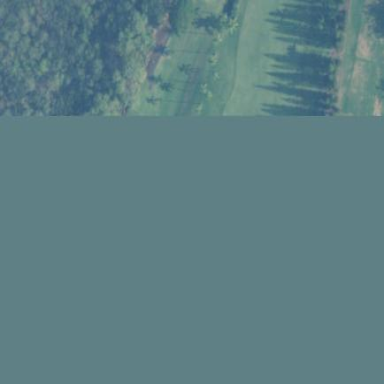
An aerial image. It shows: Rough grassy area used for golf.